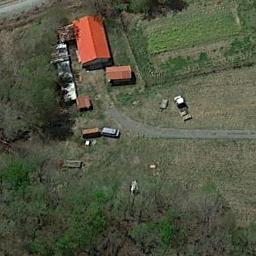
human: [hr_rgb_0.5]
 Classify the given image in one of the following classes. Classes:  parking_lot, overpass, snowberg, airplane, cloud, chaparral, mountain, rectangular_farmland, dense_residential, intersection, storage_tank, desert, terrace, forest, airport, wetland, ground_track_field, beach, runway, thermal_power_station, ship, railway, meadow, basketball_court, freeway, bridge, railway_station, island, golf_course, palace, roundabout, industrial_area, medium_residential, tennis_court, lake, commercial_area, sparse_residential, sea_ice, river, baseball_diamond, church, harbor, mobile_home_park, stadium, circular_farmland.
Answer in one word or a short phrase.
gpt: sparse_residential